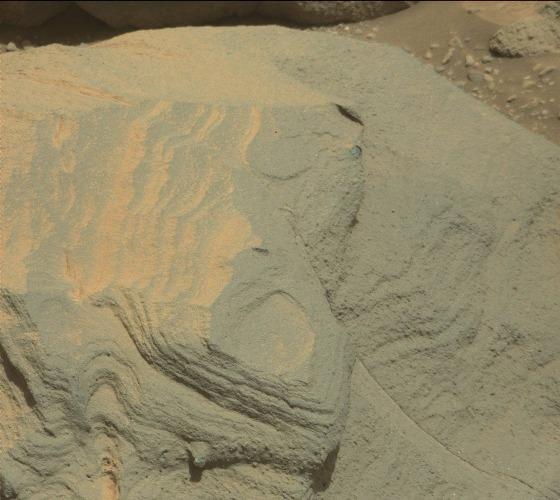
Terrain classes present: Bedrock, Gravel / Sand / Soil, Rock, Shadow